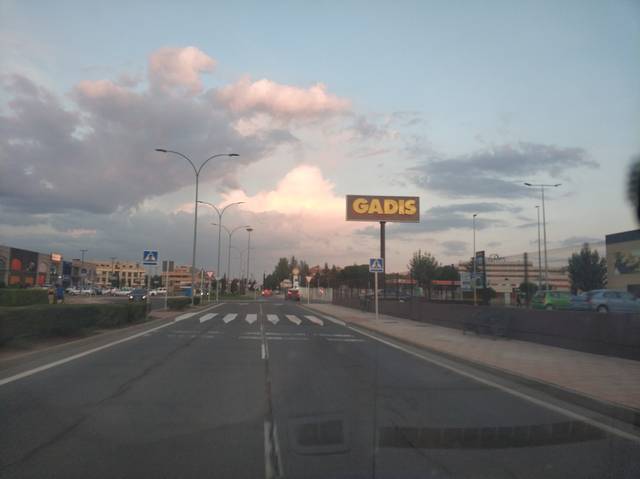
Region: Spain
Coordinates: 40.951, -5.643